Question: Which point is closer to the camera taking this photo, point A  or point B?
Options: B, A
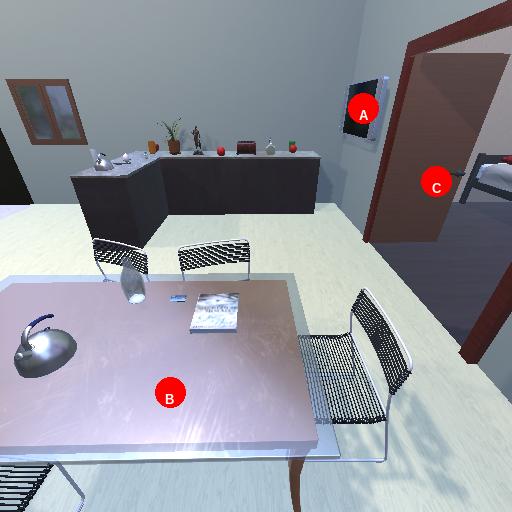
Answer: B